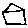
Label: house